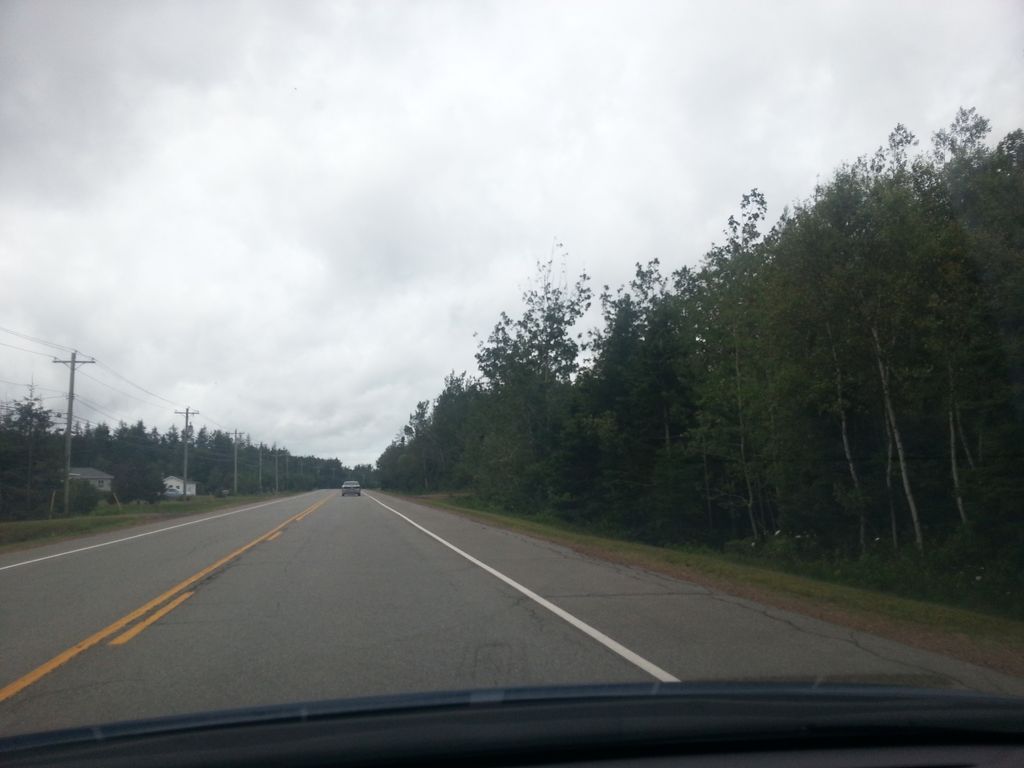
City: charlottetown